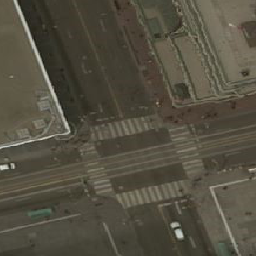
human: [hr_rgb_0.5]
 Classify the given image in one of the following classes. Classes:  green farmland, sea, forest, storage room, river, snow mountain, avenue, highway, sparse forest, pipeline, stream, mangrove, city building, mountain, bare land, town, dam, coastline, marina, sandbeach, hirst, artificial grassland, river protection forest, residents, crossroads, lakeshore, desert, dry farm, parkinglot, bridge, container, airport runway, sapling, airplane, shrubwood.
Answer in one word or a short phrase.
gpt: crossroads